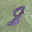
Label: 8